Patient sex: M
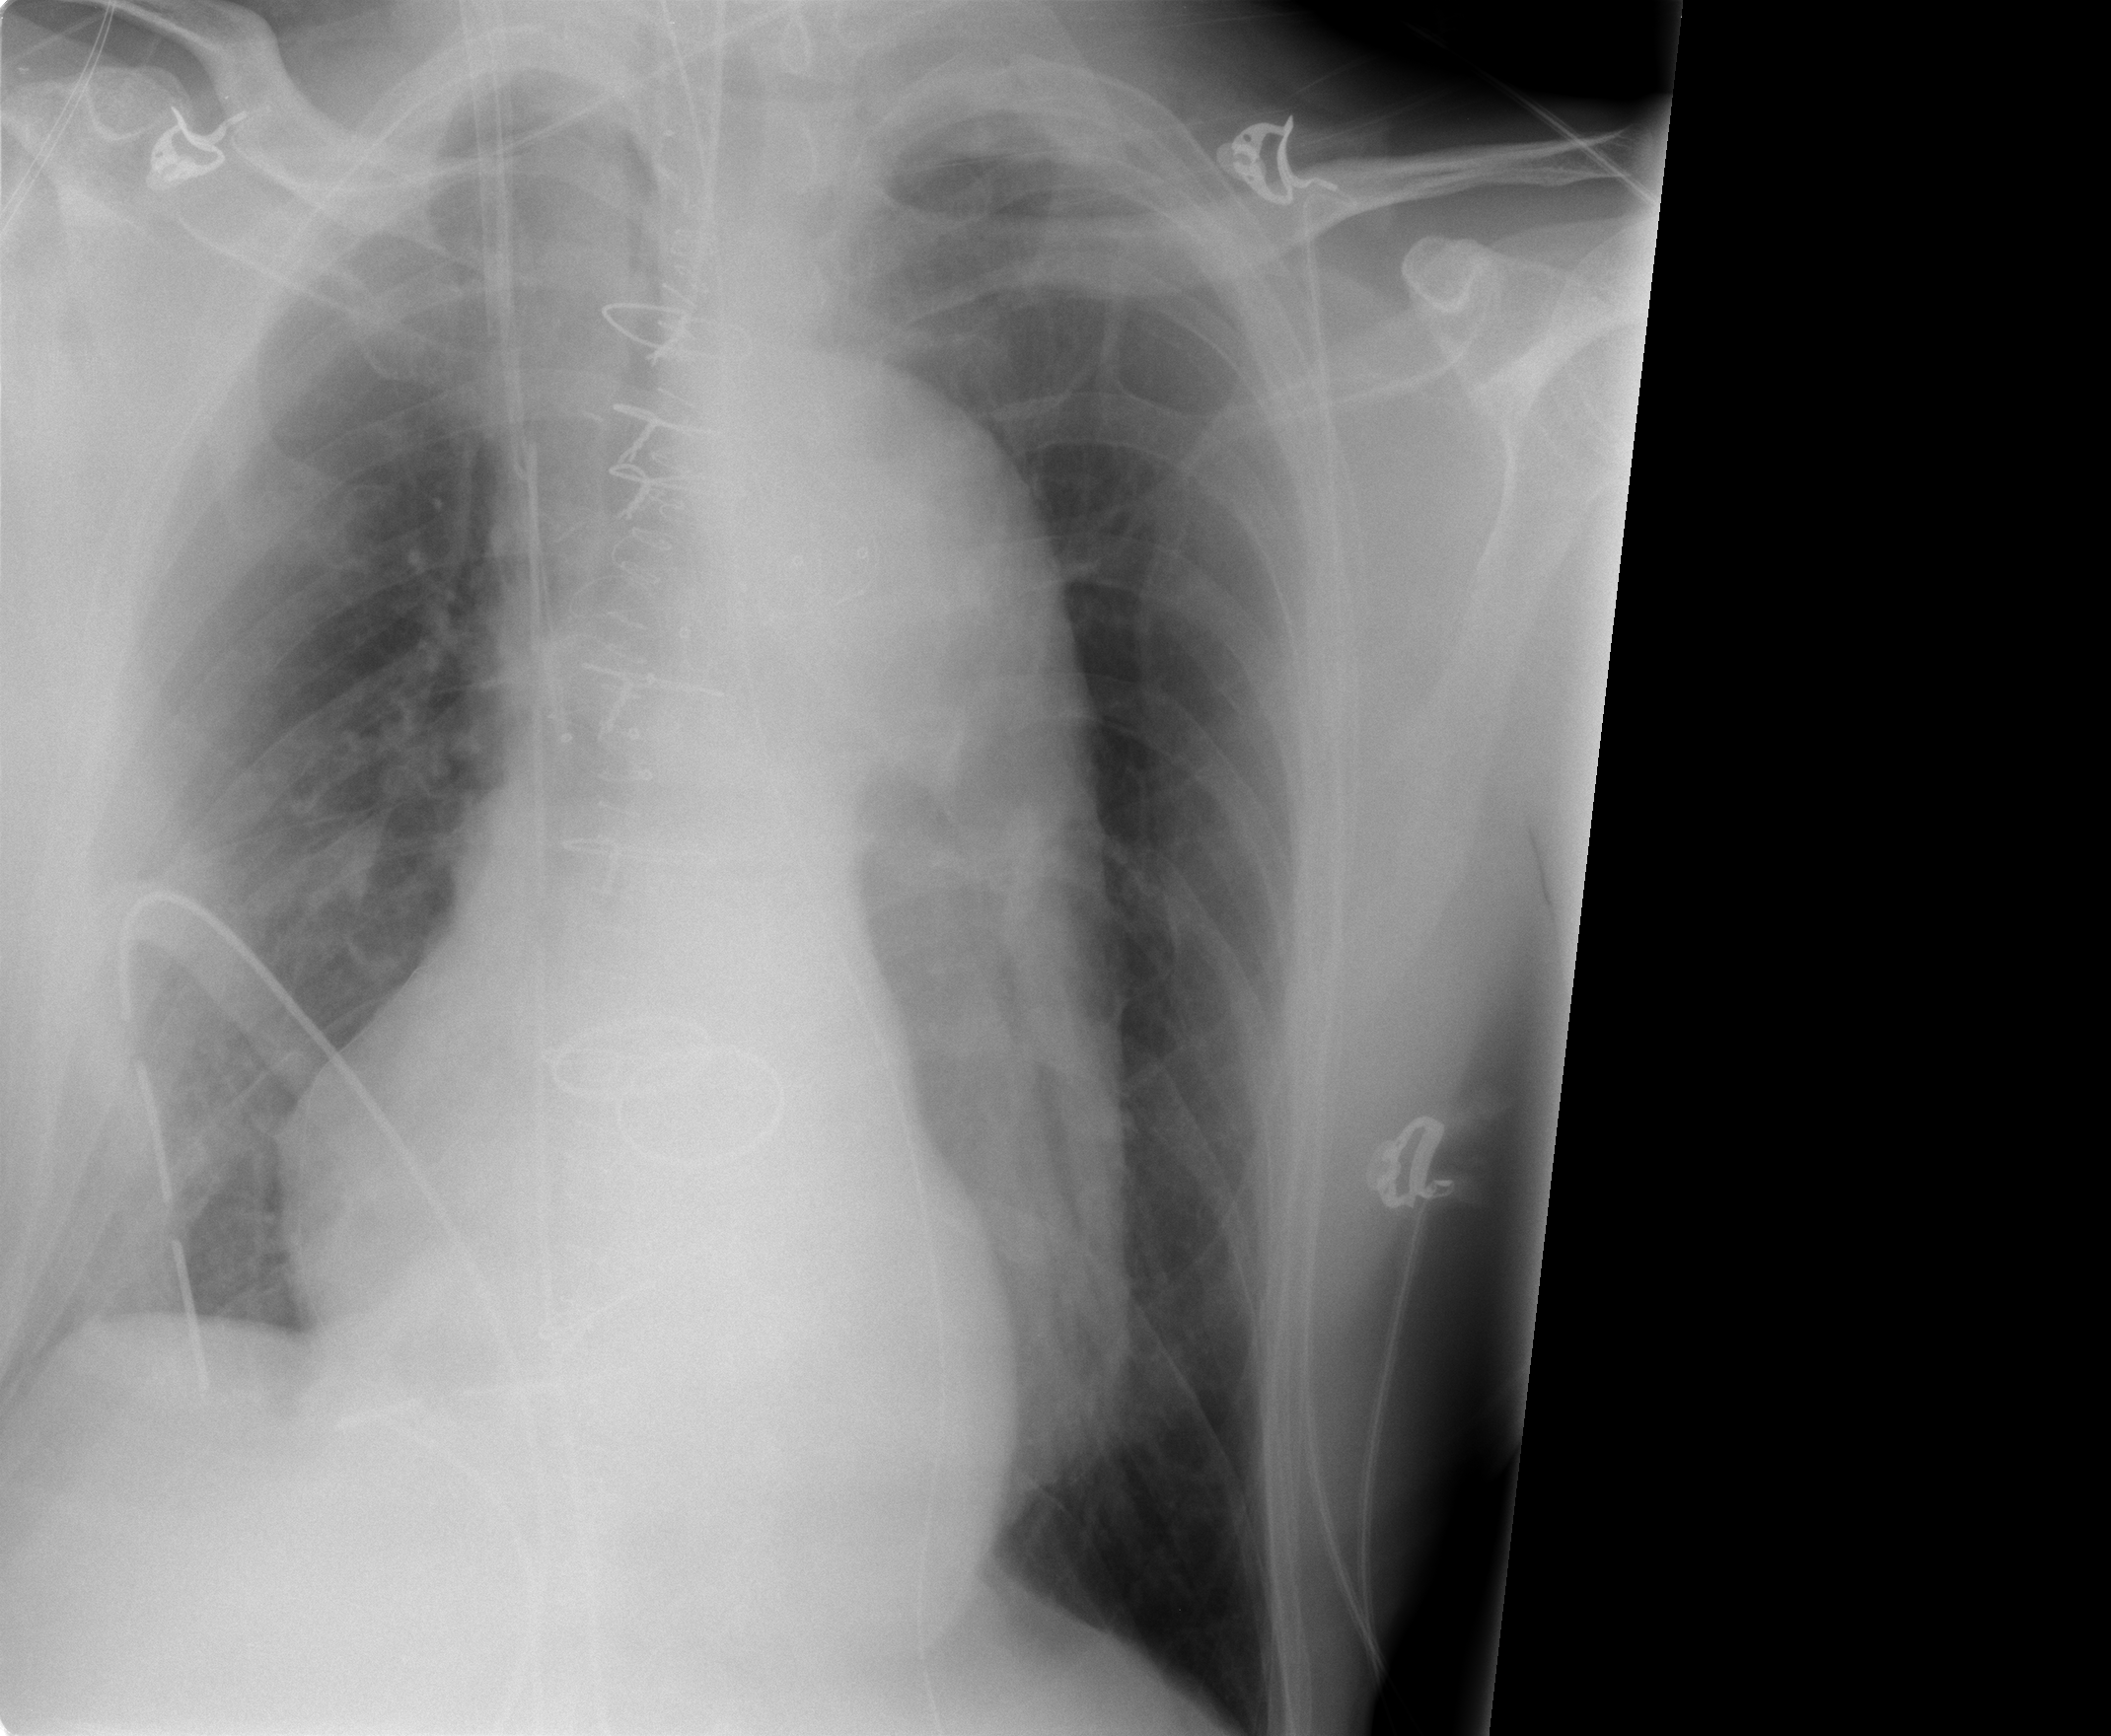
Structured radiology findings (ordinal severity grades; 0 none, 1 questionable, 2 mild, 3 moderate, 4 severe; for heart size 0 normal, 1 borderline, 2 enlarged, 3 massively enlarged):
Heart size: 1
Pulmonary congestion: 0
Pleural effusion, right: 2
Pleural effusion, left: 0
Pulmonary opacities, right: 0
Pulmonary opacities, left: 0
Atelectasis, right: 3
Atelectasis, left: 0